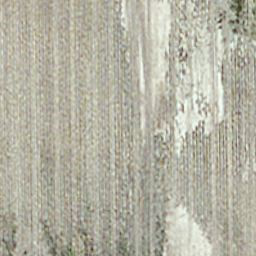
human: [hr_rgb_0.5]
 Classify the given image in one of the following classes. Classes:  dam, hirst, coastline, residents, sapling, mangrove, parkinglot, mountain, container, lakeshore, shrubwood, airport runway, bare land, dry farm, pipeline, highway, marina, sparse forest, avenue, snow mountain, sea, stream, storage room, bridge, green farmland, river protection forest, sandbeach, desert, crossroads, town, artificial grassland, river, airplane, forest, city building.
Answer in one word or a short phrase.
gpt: dry farm